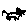
Label: cat